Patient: sex M, age 81
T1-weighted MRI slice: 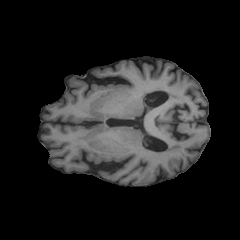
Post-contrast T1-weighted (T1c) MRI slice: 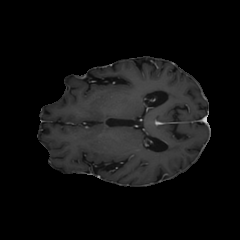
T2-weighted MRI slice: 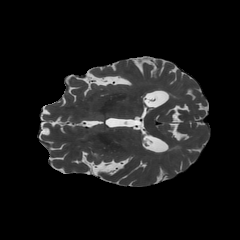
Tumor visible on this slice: no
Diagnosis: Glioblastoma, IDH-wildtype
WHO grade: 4